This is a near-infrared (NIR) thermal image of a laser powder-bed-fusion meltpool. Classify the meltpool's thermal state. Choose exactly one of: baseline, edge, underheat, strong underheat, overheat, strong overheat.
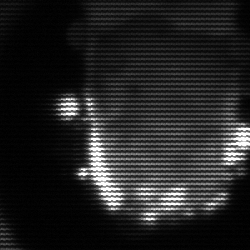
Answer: baseline